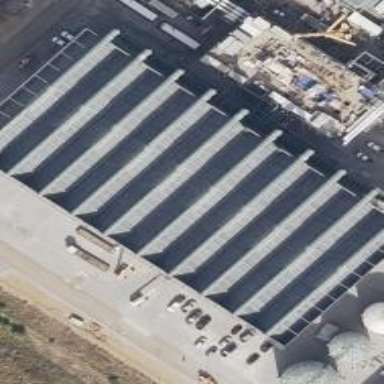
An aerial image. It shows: Industrial building used for cooling purposes.